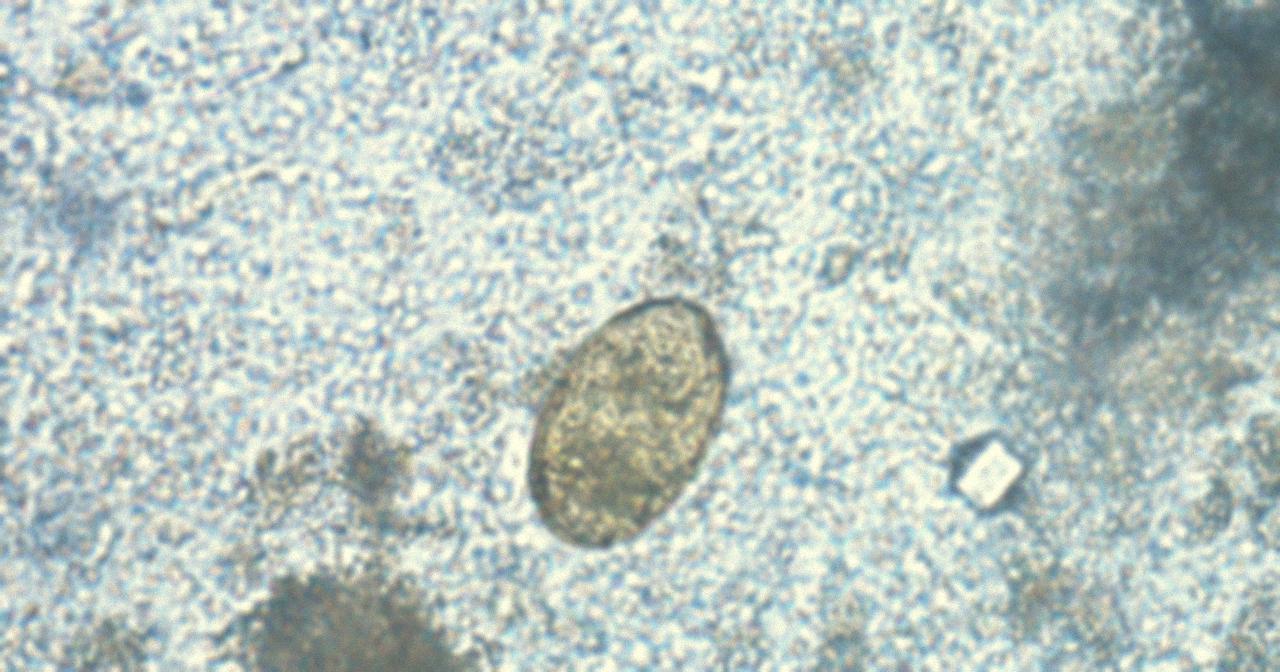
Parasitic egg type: Paragonimus spp